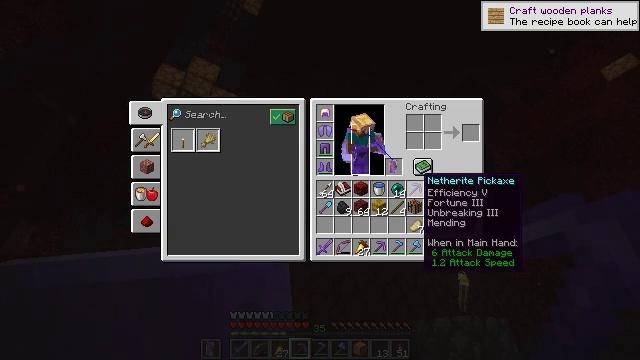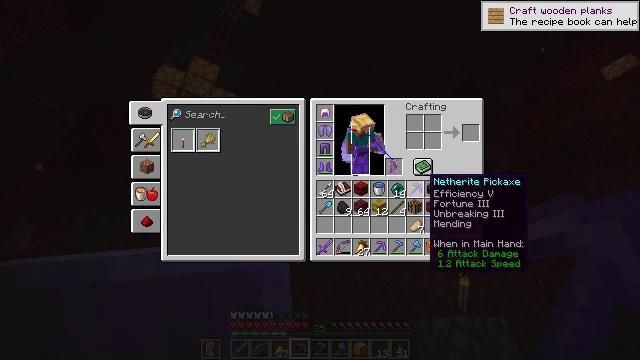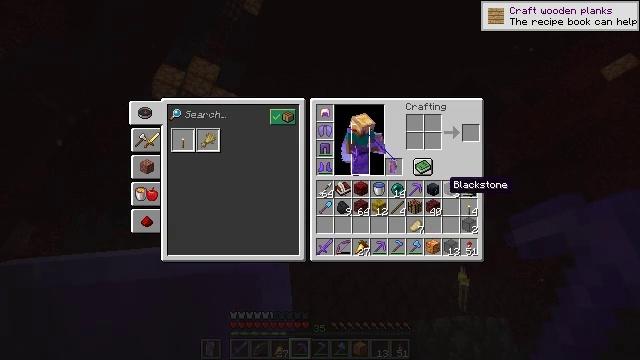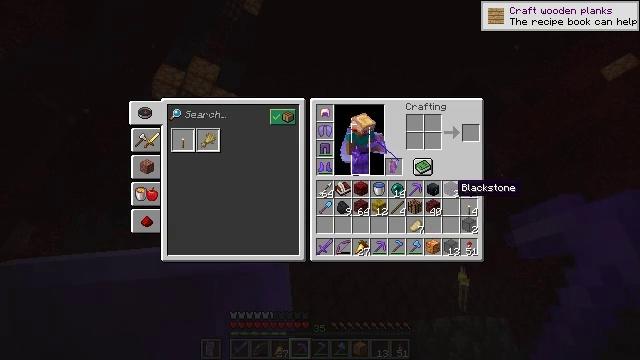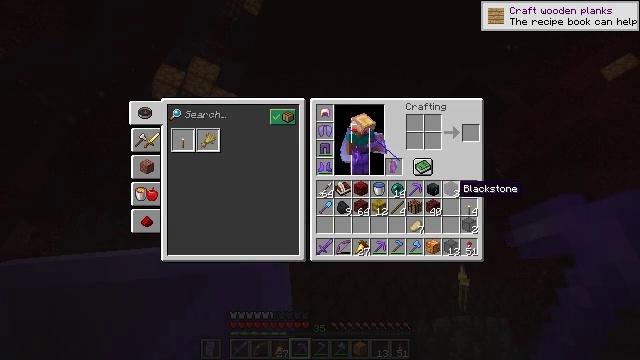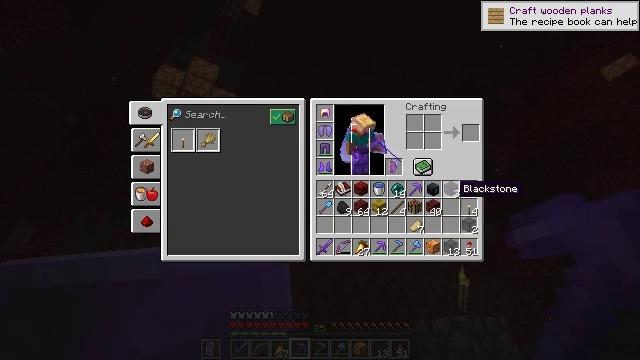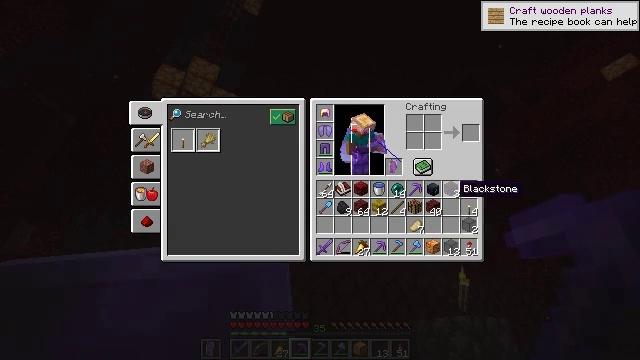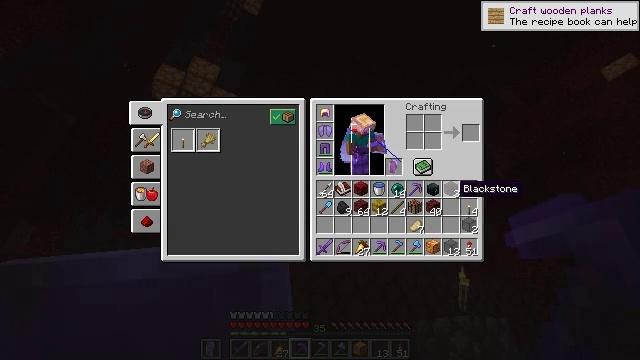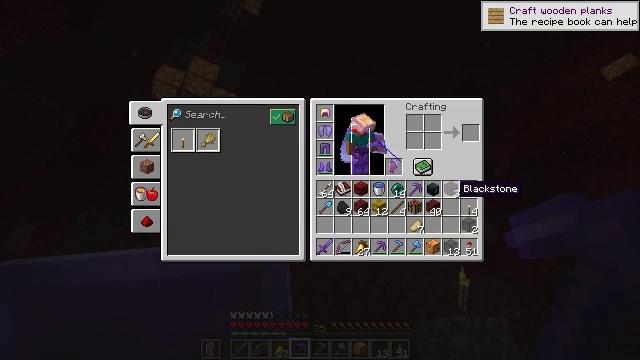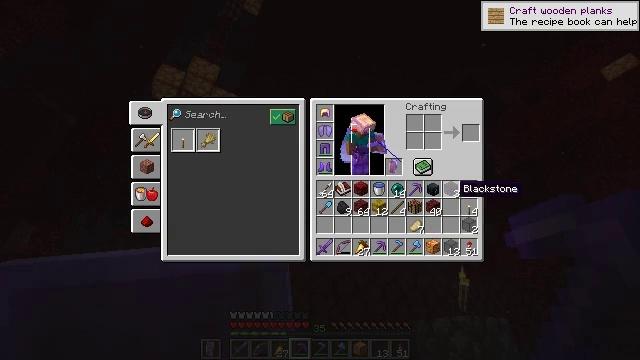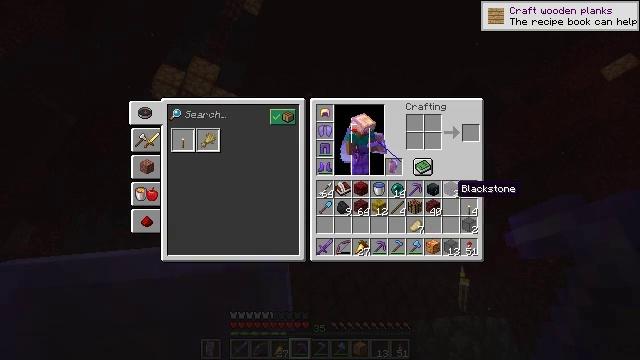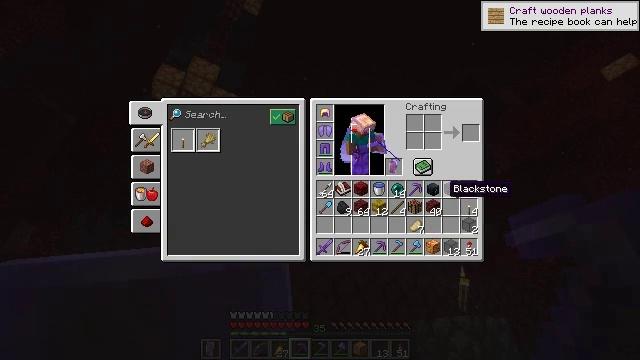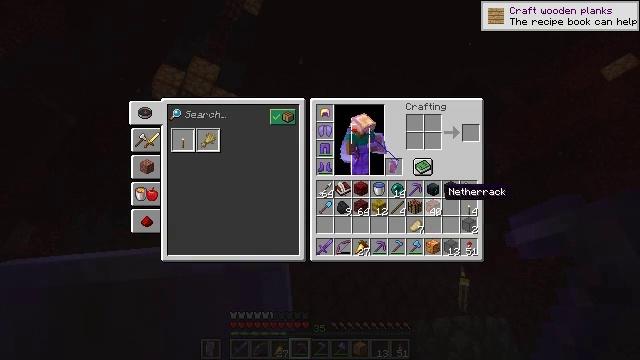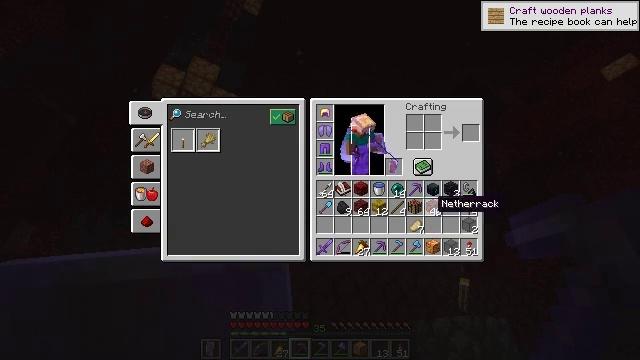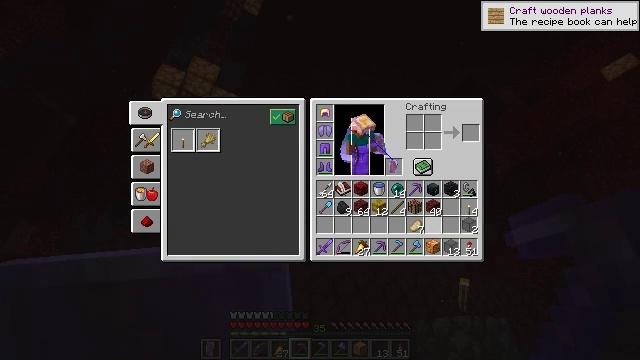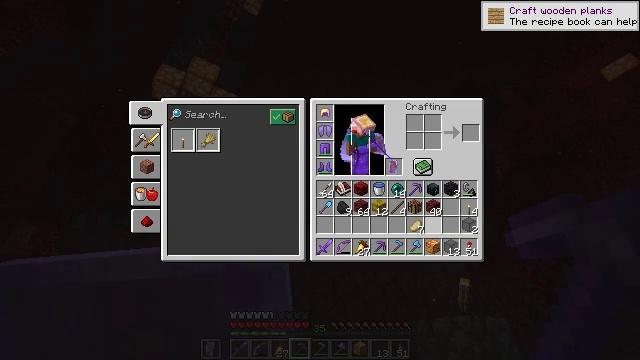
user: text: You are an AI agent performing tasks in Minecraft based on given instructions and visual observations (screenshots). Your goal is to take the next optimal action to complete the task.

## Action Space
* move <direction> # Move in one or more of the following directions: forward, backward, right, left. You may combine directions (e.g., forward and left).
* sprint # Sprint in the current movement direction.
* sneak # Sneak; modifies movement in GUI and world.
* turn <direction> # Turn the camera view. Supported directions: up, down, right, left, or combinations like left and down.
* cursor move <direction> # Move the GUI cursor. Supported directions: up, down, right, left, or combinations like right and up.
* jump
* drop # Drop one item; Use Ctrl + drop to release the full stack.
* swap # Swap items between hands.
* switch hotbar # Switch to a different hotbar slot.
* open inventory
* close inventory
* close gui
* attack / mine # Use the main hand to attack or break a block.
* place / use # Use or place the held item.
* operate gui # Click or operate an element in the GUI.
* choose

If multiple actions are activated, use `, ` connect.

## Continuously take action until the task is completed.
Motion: motion action
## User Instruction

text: Gather the nether wart block from a crimson forest.
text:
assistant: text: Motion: no_op
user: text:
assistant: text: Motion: cursor move right
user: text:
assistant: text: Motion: cursor move right
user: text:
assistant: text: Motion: no_op
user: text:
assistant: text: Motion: no_op
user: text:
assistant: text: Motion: no_op
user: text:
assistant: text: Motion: no_op
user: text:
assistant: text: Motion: no_op
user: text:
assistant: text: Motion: no_op
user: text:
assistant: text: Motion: no_op
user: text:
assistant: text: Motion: cursor move left
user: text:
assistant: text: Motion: no_op
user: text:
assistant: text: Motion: cursor move left and down
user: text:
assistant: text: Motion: no_op
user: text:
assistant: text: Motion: cursor move down
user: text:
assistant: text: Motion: no_op
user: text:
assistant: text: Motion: no_op
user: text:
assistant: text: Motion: no_op
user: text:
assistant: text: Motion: no_op
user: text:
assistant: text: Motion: no_op
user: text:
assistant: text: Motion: no_op
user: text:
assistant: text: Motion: no_op
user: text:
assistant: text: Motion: no_op
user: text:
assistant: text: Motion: no_op
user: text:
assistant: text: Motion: cursor move right
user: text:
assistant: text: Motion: no_op
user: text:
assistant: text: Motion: sneak
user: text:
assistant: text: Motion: sneak
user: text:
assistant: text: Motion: sneak
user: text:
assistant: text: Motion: sneak